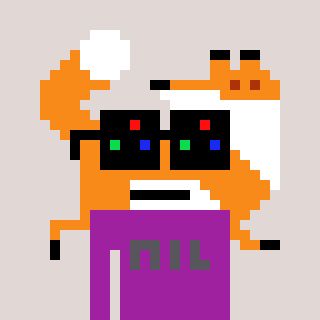
a pixel art character with square black sunglasses, a fox-shaped head and a magenta-colored body on a warm background